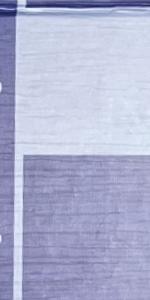
Label: Empty